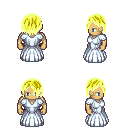
a pixel art fantasy rpg character, male body template, human, tanned skin, underdress, metal pants, gold bangs hairstyle, maroon shoes, four views (front, back, left, right), 2x2 character sprite sheet, small pixel art, hard edges, no anti-aliasing